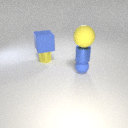
large blue rubber cube to the left of small blue metal cylinder